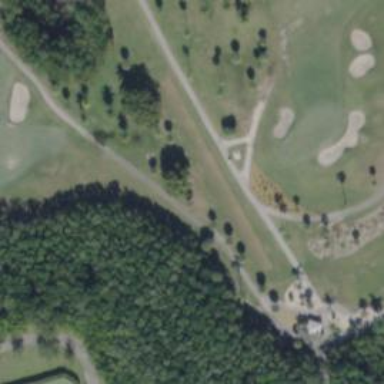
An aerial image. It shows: Grass area designated as golf tee.